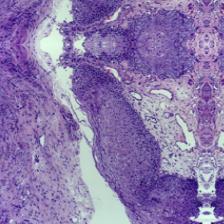
Diagnosis: Normal